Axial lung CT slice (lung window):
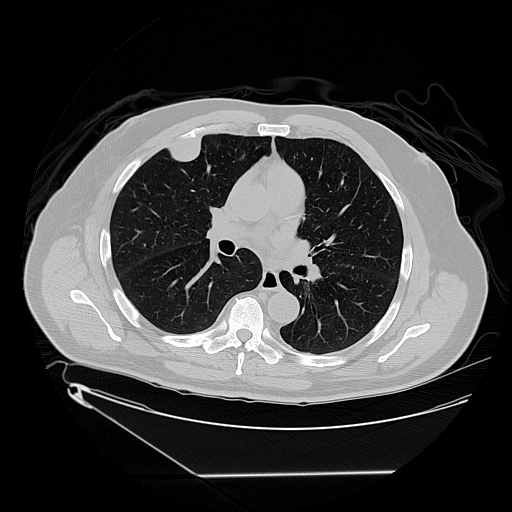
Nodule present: yes
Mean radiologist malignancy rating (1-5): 3